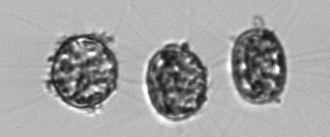
Label: Thalassiosira